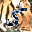
Label: 5